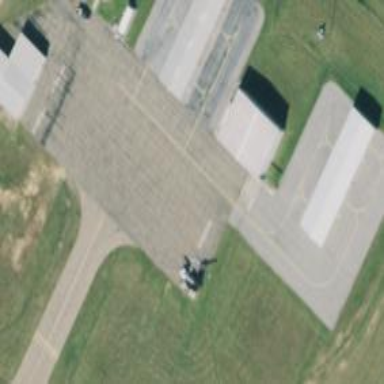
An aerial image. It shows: Image of taxiway at airport.